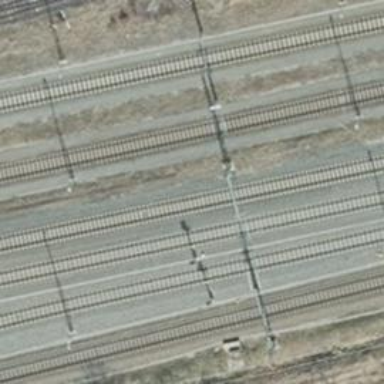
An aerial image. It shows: Abandoned railway.